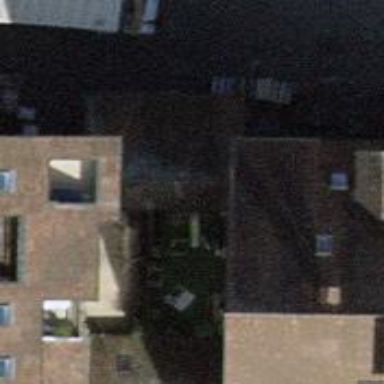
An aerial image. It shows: Building with terrace roof.